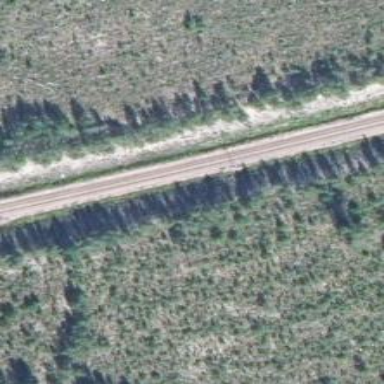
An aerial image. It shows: Continuous rail railway with electrified contact line.